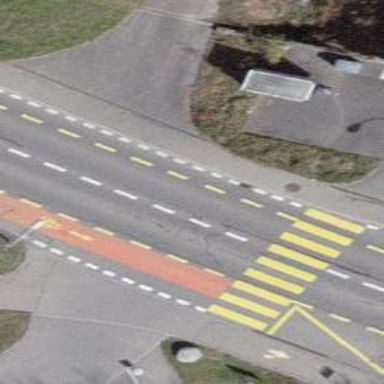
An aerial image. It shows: Secondary road with dedicated lane for cyclists.